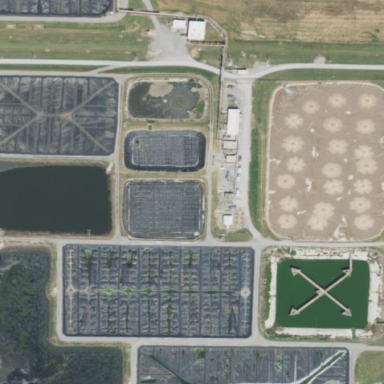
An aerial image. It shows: Wastewater plant.